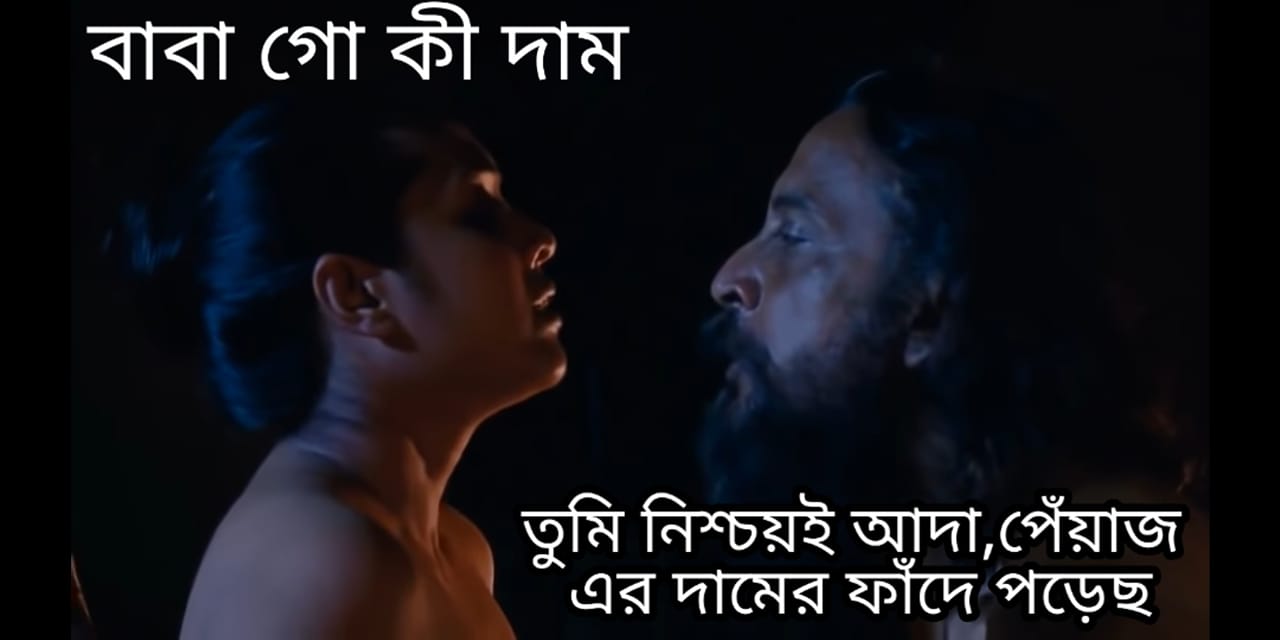
Caption: বাবা গো কী দাম    তুমি নিশ্চয়ই আদা, পেঁয়াজ এর দামের ফাদে পড়েছ
Label: non-hate